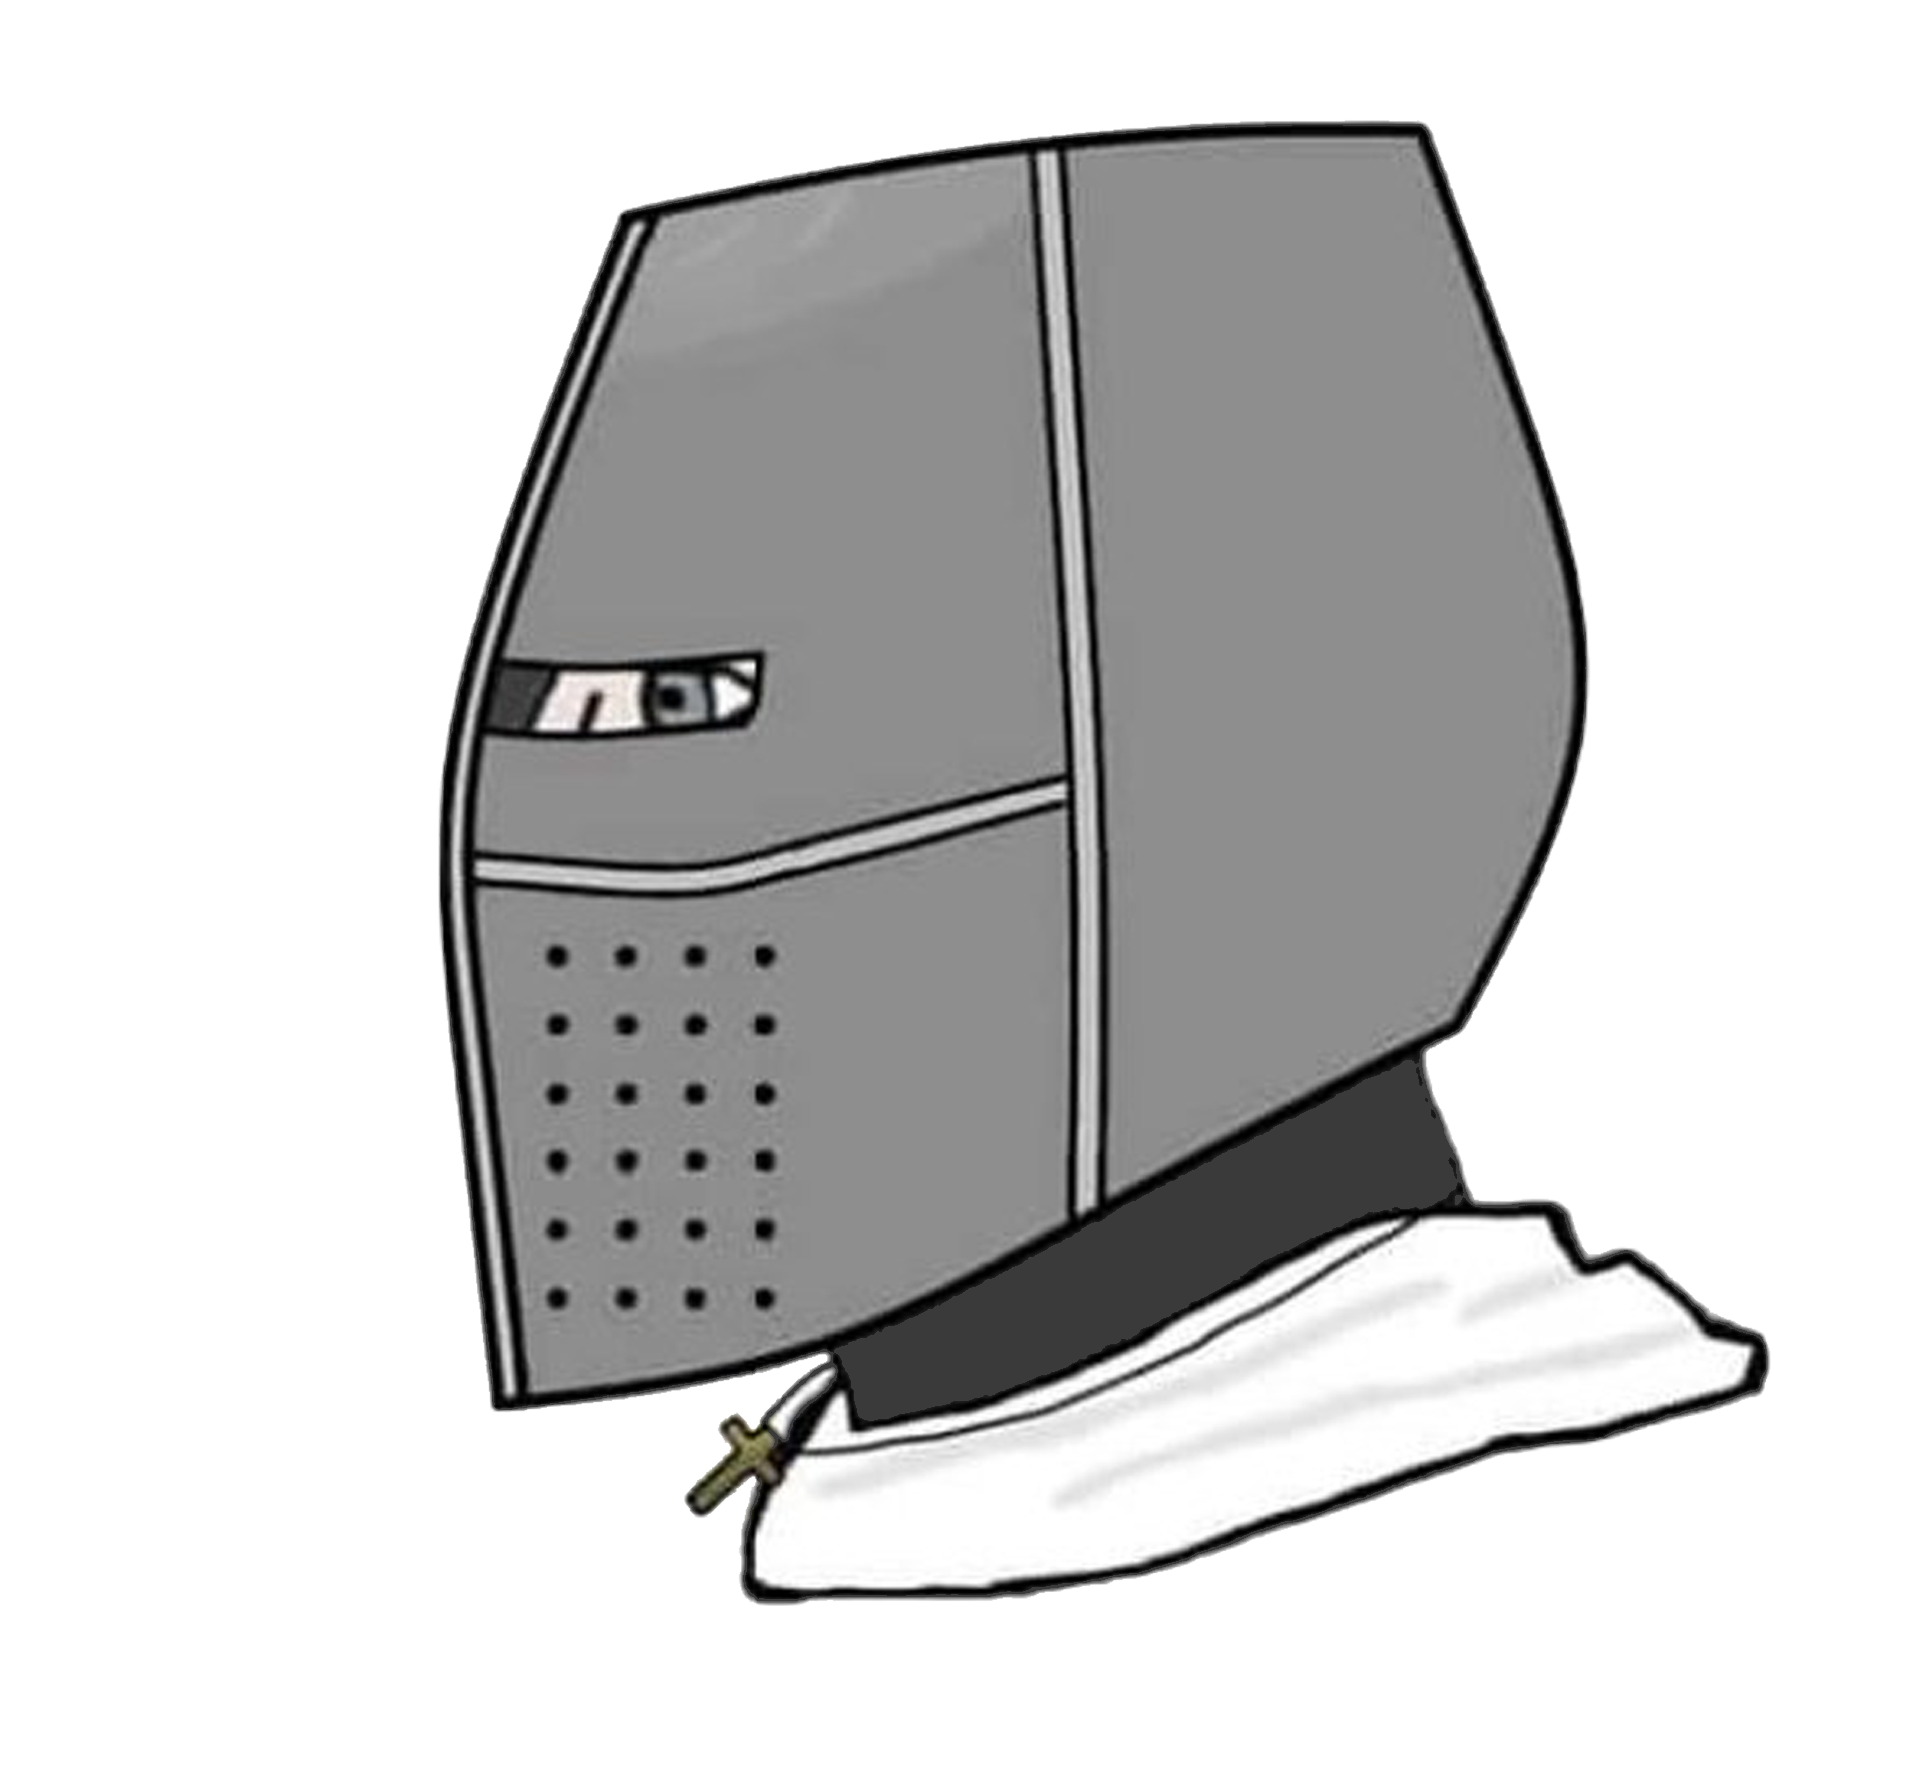
Label: 4_Yes_Chad